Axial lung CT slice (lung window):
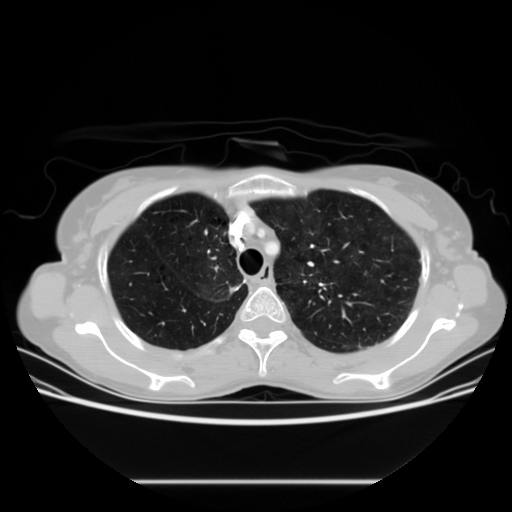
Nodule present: no